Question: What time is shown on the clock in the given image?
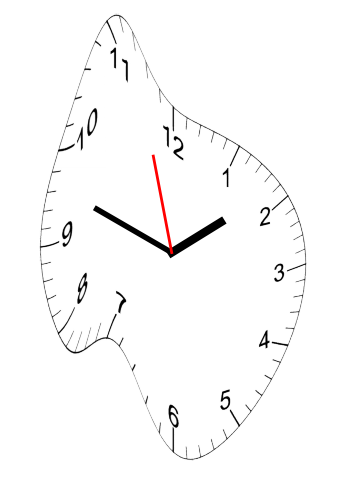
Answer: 01:47:57